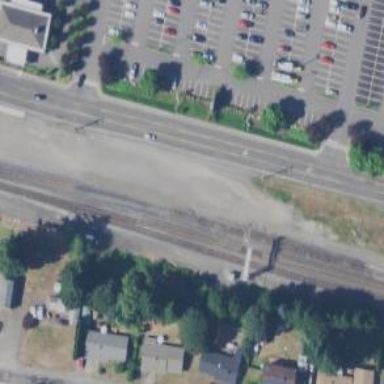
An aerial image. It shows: Railway siding for service.